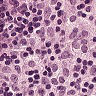
Metastatic tissue present: no